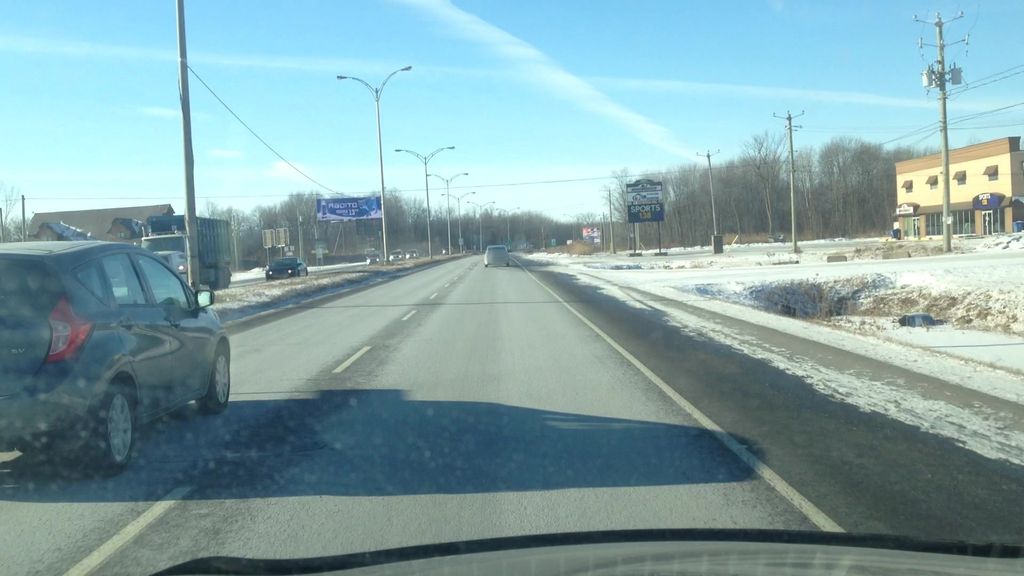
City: montreal